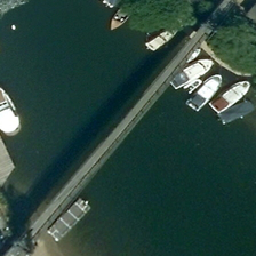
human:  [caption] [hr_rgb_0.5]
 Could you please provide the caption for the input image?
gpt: There are five yachts on one side of the narrow bridge.

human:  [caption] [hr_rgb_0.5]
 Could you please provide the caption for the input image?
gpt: There are five yachts on one side of a narrow bridge.

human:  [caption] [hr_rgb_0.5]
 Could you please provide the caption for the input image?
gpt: Under the thin bridge, there is a dark blue river.

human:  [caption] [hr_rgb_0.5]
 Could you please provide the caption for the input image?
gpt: There are five yachts on one side of the narrow bridge.

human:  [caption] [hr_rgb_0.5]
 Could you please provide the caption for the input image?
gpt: There is a dark blue river under the thin bridge.